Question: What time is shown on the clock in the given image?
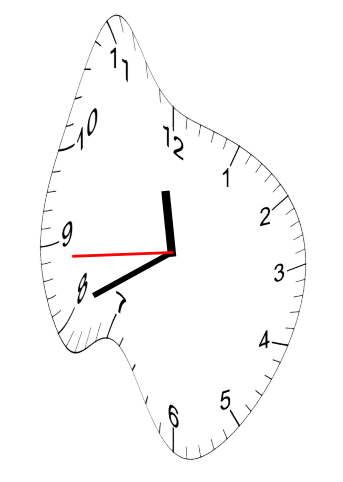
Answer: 11:40:44